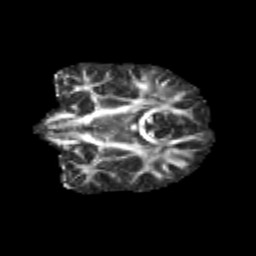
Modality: FA
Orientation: coronal
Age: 9
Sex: male
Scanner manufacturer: siemens
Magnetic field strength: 3 T
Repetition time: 3.8 s
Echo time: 0.07 s